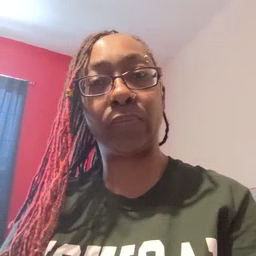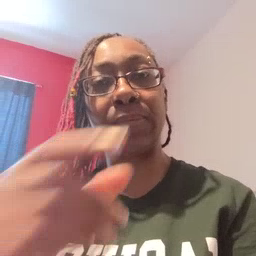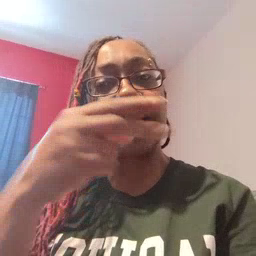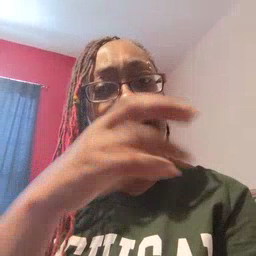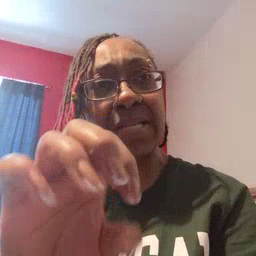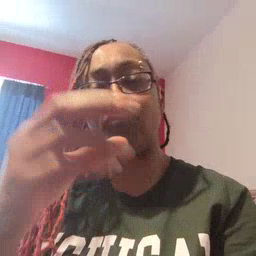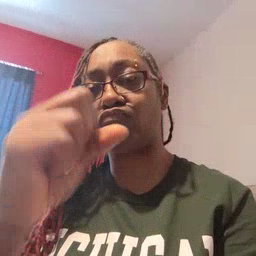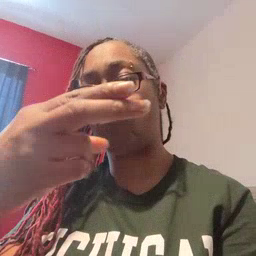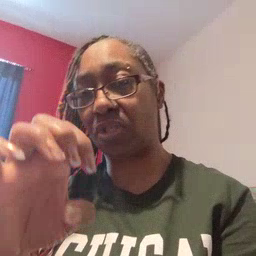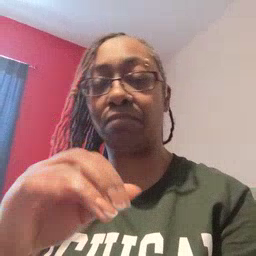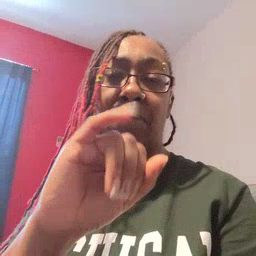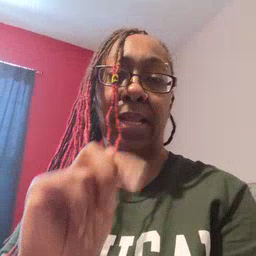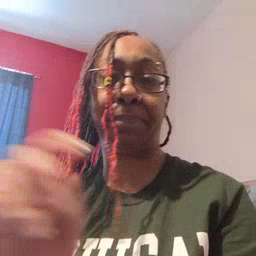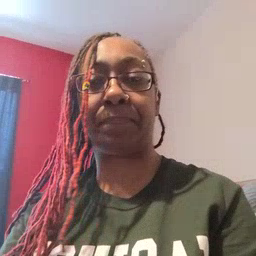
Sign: hesheit